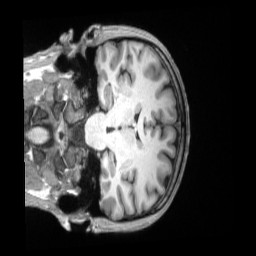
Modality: T1w
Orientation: coronal
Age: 42
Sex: male
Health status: ill
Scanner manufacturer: siemens
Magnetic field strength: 3 T
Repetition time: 2.2 s
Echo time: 0.00157 s